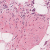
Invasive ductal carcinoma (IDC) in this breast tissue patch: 1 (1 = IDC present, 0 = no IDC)